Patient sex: M
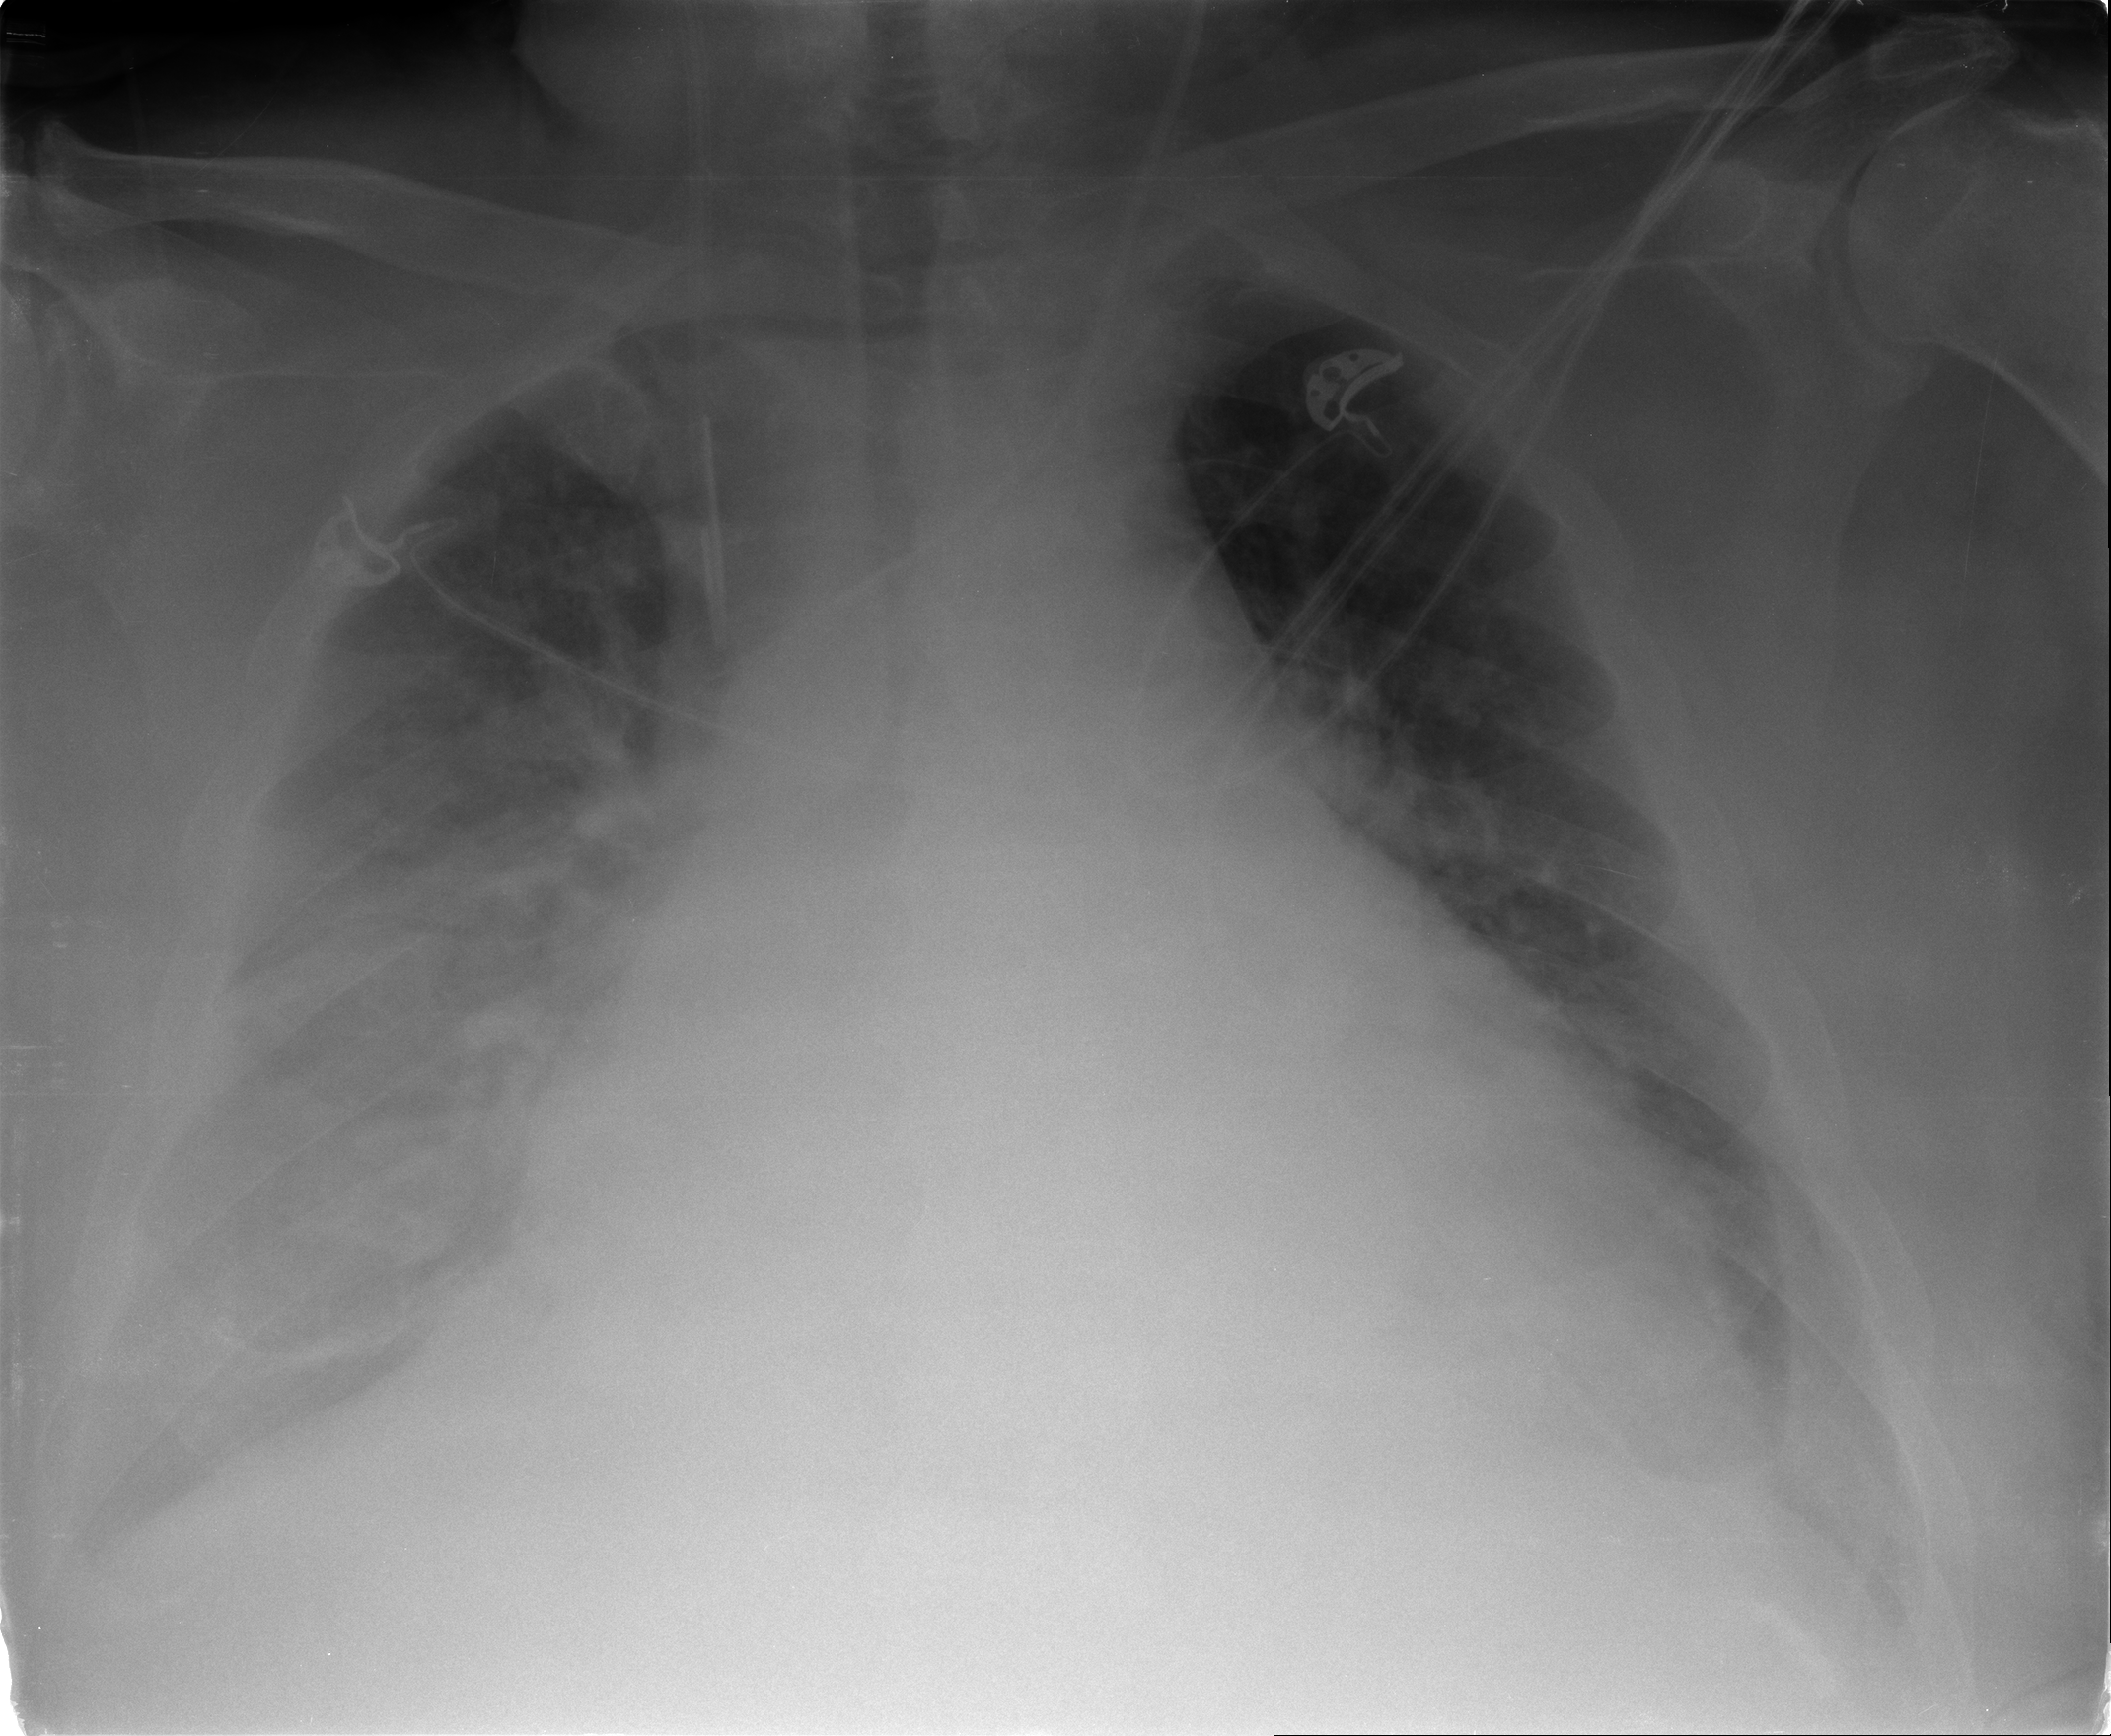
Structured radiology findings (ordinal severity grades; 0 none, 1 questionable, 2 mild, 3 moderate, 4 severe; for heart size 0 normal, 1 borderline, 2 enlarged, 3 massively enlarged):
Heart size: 2
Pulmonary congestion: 3
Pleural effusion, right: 2
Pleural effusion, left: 2
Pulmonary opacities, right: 3
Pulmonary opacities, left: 2
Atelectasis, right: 2
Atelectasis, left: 2